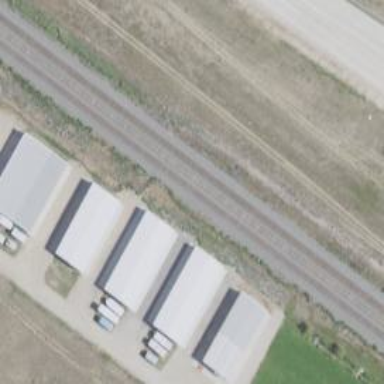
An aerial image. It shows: Railway siding for service.